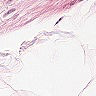
Metastatic tissue present: no